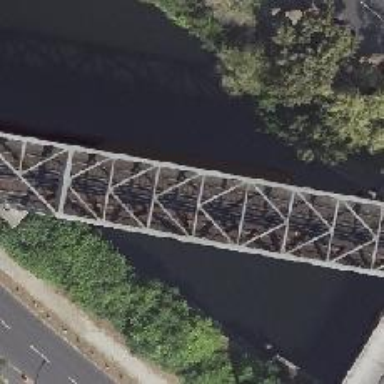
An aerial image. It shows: There is bridge in the image.